Question: I'm using Drupal 7 for a site I'm making, but when I am using the dashboard/backend of drupal the modal box doesn't fit on my screen and causes a wierd scrollbar (FF & Chrome etc) bug that I've never seen before on any site!

See how the bottom down arrow has disappeared?
On some screens this means that I can't see the bottom of the page, hiding the save buttons.
It works fine with drupal standard themes, but not on my Zen subtheme.
Has anyone seen this before? or has anyone got a theory on how to fix this?
Thanks in advance.
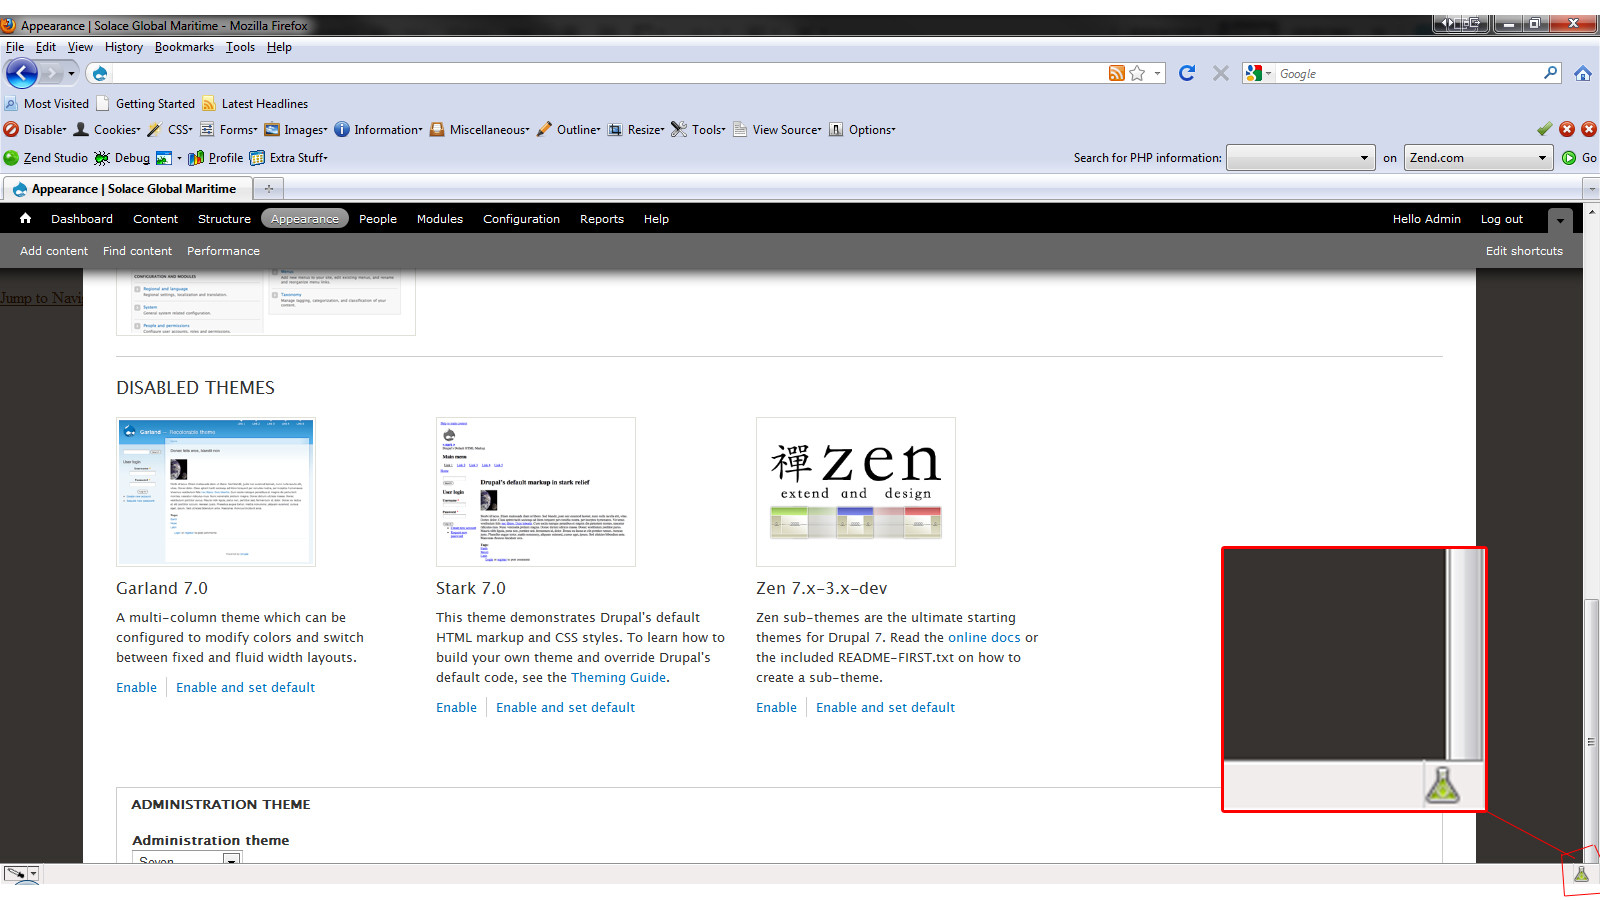
Answer: You can get rid of the overlay completely by disabling the 'Overlay' module.